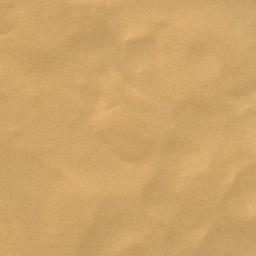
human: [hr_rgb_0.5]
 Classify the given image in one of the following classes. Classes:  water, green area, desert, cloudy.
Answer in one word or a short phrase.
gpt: desert